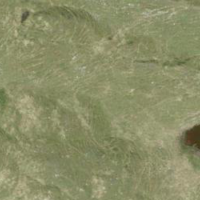
EUNIS habitat code: 26
Species observed at this site:
Lucilia sericata
Vipera berus